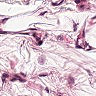
Metastatic tissue present: no